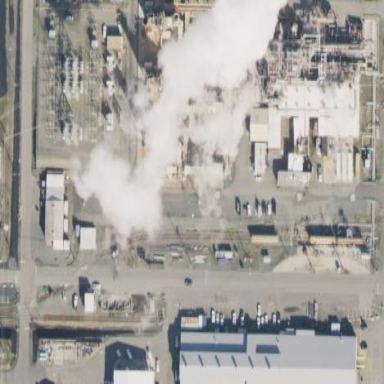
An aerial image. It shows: Industrial area with power plant.